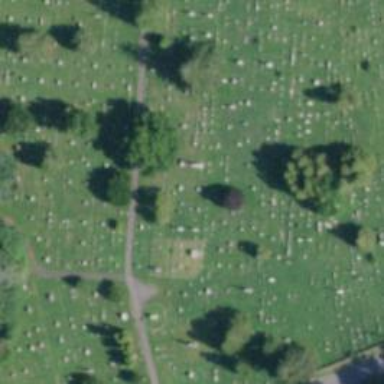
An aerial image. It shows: Graveyard area designated as cemetery.